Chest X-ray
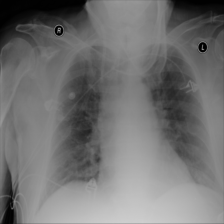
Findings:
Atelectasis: negative
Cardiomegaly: negative
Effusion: negative
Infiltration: negative
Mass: negative
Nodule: negative
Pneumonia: negative
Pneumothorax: negative
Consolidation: negative
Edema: negative
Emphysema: negative
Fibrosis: negative
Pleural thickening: negative
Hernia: negative